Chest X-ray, AP view. Patient: 20 years old, sex M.
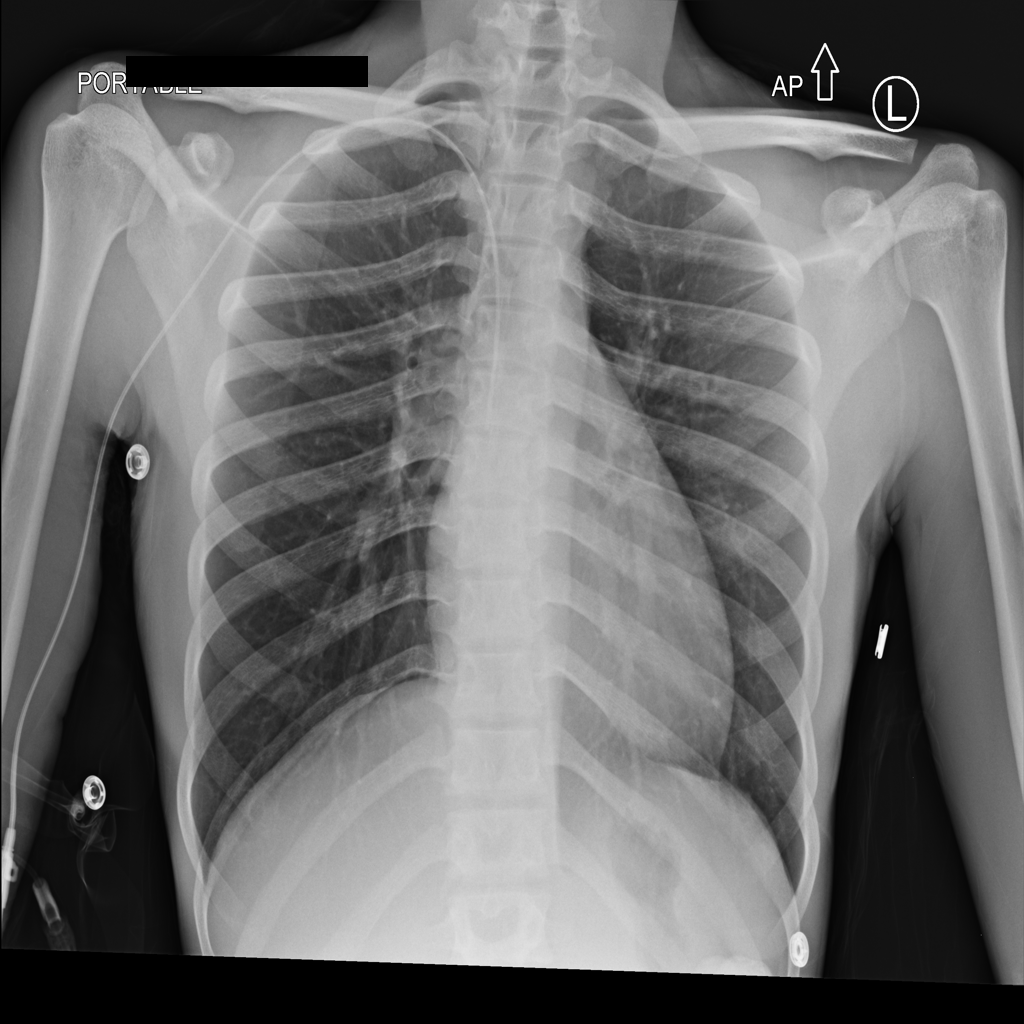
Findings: No Finding